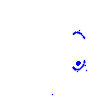
Particle: pion